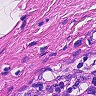
Metastatic tissue present: no